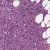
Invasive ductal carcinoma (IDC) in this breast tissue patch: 1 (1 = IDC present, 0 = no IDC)